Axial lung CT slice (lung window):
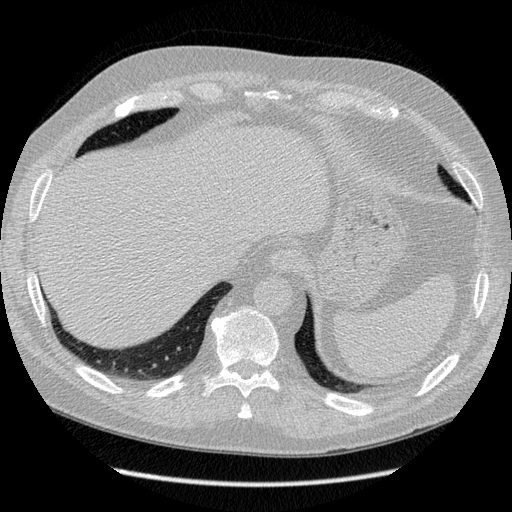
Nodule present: no